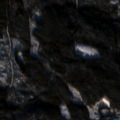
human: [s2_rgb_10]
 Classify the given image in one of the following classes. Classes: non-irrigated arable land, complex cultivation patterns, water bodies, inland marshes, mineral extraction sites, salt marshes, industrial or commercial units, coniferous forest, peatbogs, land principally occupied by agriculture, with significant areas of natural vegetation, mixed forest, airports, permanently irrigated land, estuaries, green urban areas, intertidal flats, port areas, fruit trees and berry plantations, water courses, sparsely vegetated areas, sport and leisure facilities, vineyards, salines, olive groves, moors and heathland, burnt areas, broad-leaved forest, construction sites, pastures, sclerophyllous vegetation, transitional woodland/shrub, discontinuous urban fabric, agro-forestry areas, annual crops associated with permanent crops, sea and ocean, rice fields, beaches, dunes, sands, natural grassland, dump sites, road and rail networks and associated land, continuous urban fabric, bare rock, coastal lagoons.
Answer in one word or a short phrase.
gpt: coniferous forest, mixed forest, transitional woodland/shrub